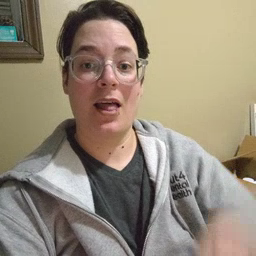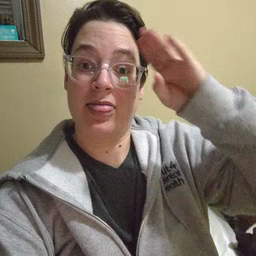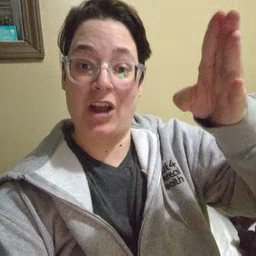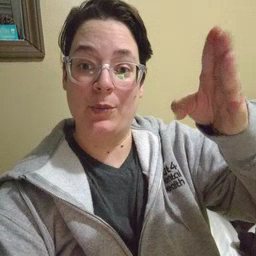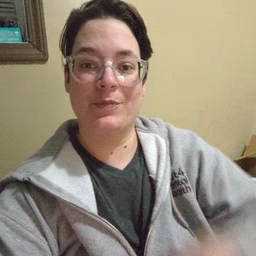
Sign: hello